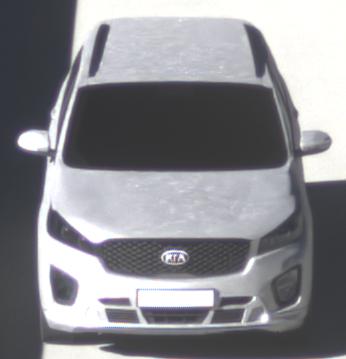
Make: KIA
Model: Sorento 2.2 CRDi
Detailed model: Sorento (UM)
Model produced from: 2015/03
Model produced until: 2017/10
Doors: 5
Color: white
Road condition: dry road
Daytime: morning or afternoon
Contrast: high contrast